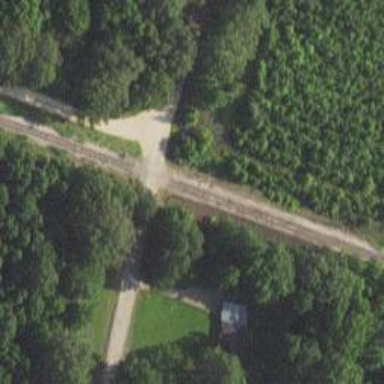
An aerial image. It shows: Railway track.